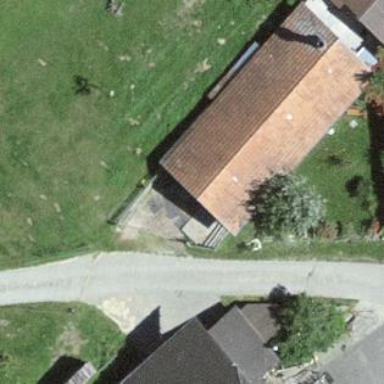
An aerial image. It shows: Sty building.